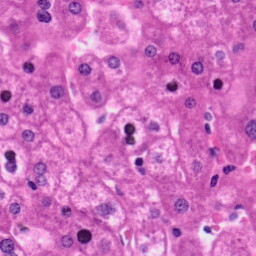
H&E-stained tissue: Liver